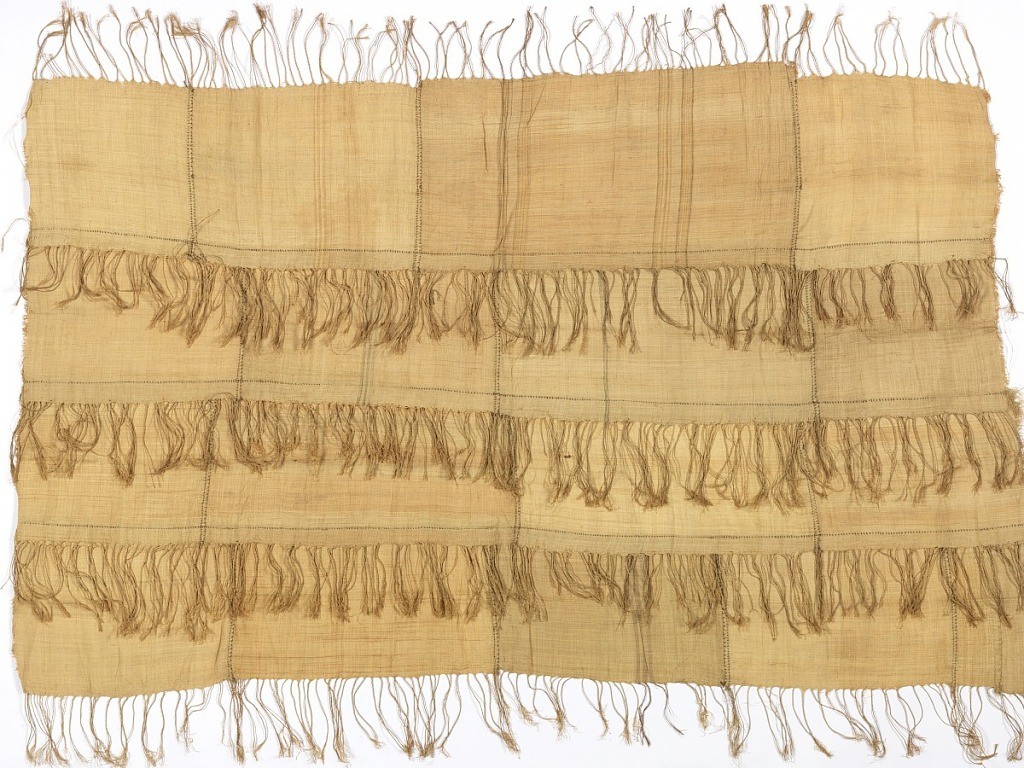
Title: Skirt
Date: late 19th century
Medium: raffia Technique: plain weave, pieced and sewn, with twisted warp fringes Label: woven raffia, pieced and sewn, with twisted warp fringes
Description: Rectangular panel composed of four strips of woven raffia with twisted warp fringes. Each strip is composed of smaller pieces, stitched together with dark raffia strands.